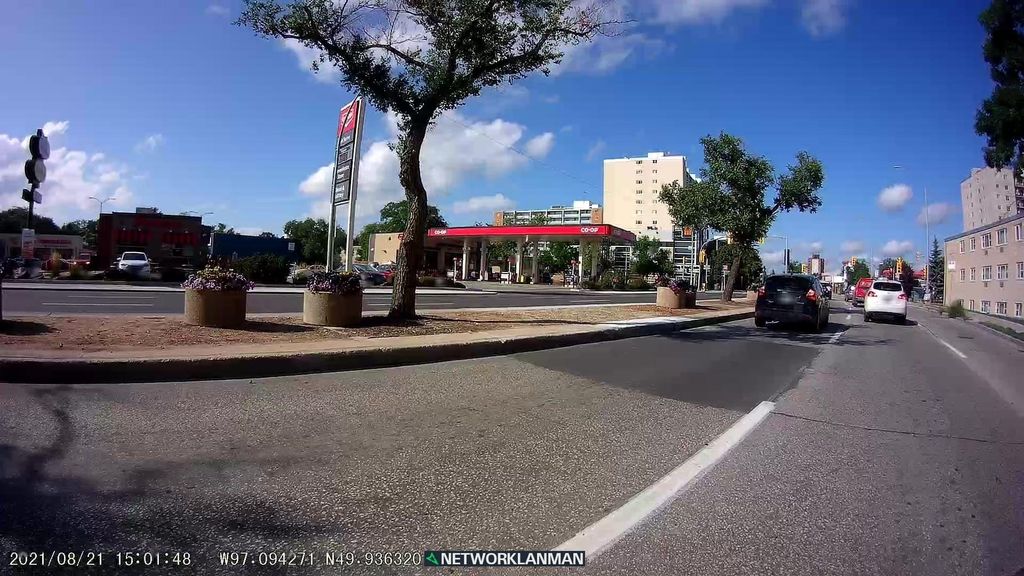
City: winnipeg